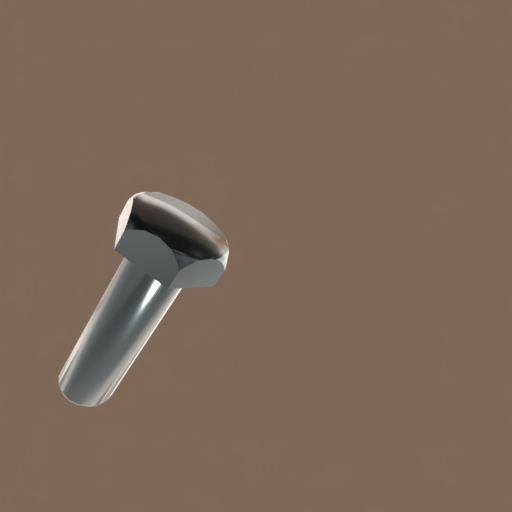
Label: bolt